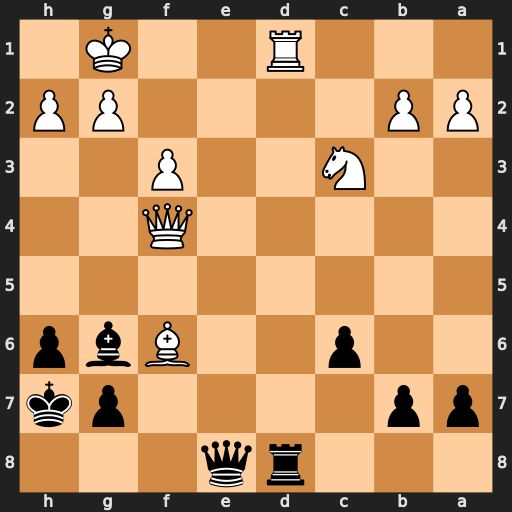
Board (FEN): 3rq3/pp4pk/2p2Bbp/8/5Q2/2N2P2/PP4PP/3R2K1
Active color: b
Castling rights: -
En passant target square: -
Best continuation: Rxd1+ Nxd1 Qe1#